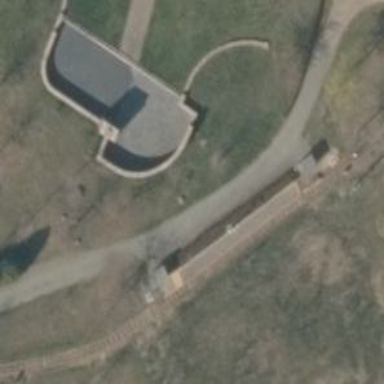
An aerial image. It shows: Tourism attraction related to trains.